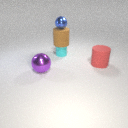
large red rubber cylinder to the right of large purple metal sphere